Question: how can I make a custom password textfield like the picture in android programmatically java ? (or XML)
Im only interested to the textfield (the keyboard is android's system)
thank you
<URL>

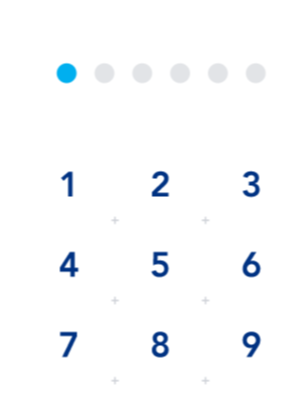
Answer: Import library in app.gralde
'''
implementation 'com.poovam:pin-edittext-field:1.2.3'
'''
XML layout for password field
'''
<com.poovam.pinedittextfield.CirclePinField
android:layout_width="wrap_content"
android:layout_height="wrap_content"
android:inputType="text"
app:noOfFields="4"
android:textSize="16sp"
android:textSelectHandle="@drawable/text_handle"
app:circleRadius="15dp"
app:fillerRadius="2dp"
app:fillerColor="@color/colorPrimary"
app:fieldBgColor="#ddd"
android:id="@+id/circleField"/>
'''
: <URL>